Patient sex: F
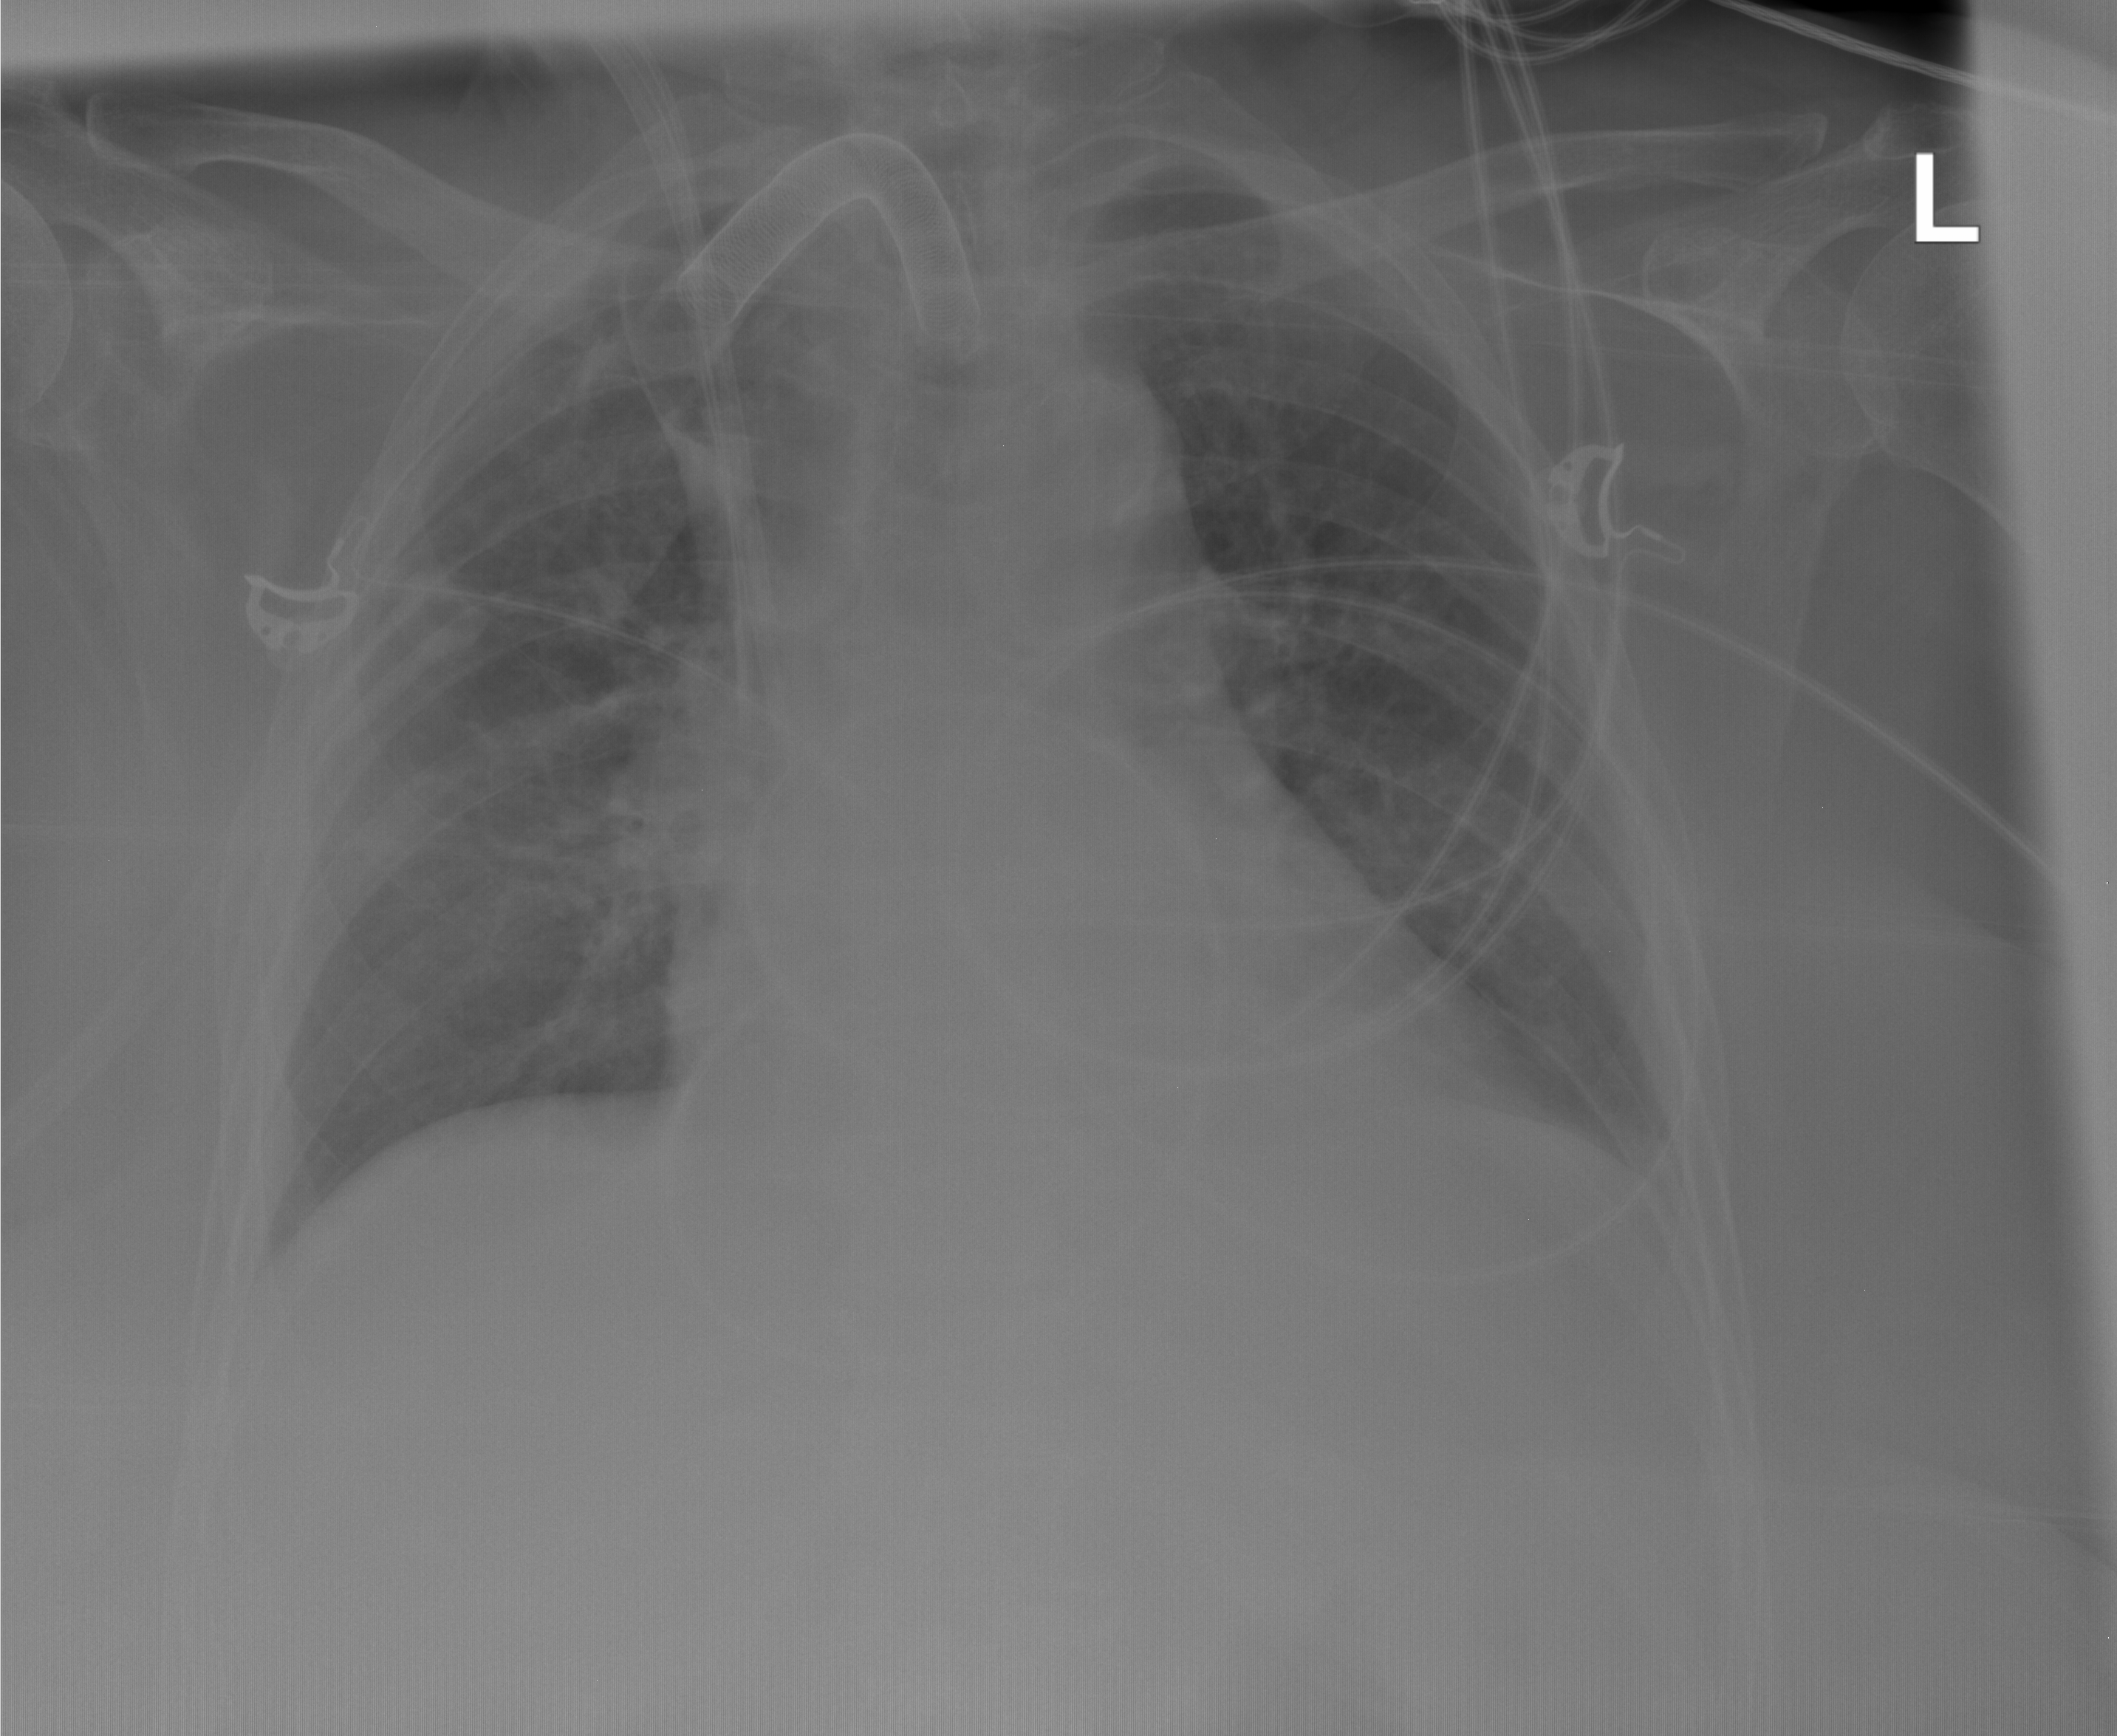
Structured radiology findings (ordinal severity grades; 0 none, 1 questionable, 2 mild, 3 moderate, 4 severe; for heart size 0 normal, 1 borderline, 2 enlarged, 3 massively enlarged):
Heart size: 2
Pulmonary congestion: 0
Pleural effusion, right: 0
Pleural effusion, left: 1
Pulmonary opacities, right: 2
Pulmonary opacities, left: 0
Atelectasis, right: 0
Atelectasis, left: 1